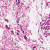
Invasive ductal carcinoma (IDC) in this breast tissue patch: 0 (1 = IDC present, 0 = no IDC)